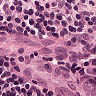
Metastatic tissue present: yes